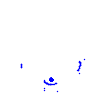
Particle: electron